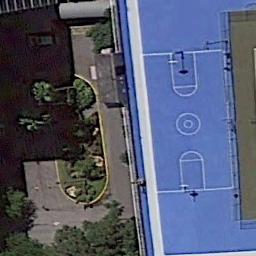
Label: basketball_court